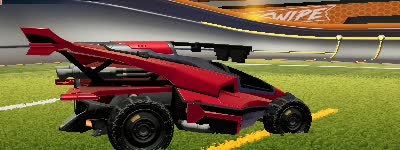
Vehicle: aftershock